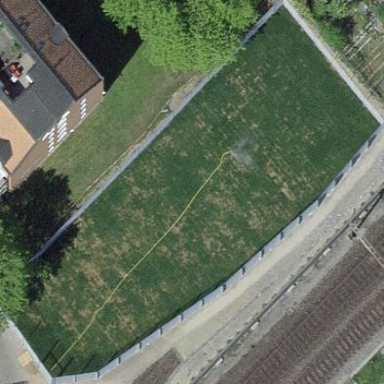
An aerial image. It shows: Soccer pitch with grass surface for leisure and sports.